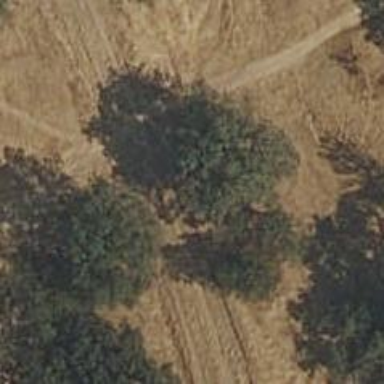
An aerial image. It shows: Dirt path.